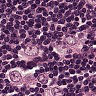
Metastatic tissue present: yes